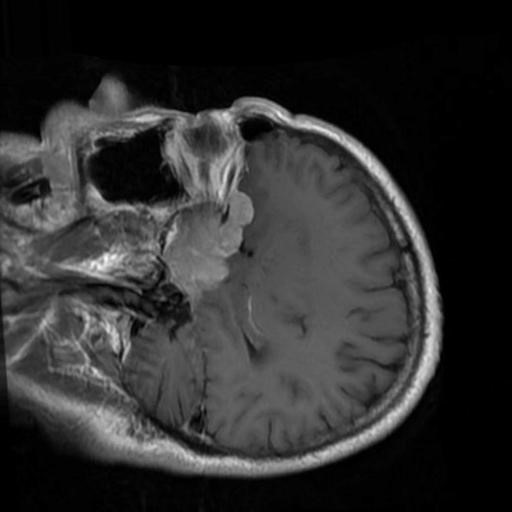
Label: brain_menin